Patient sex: M
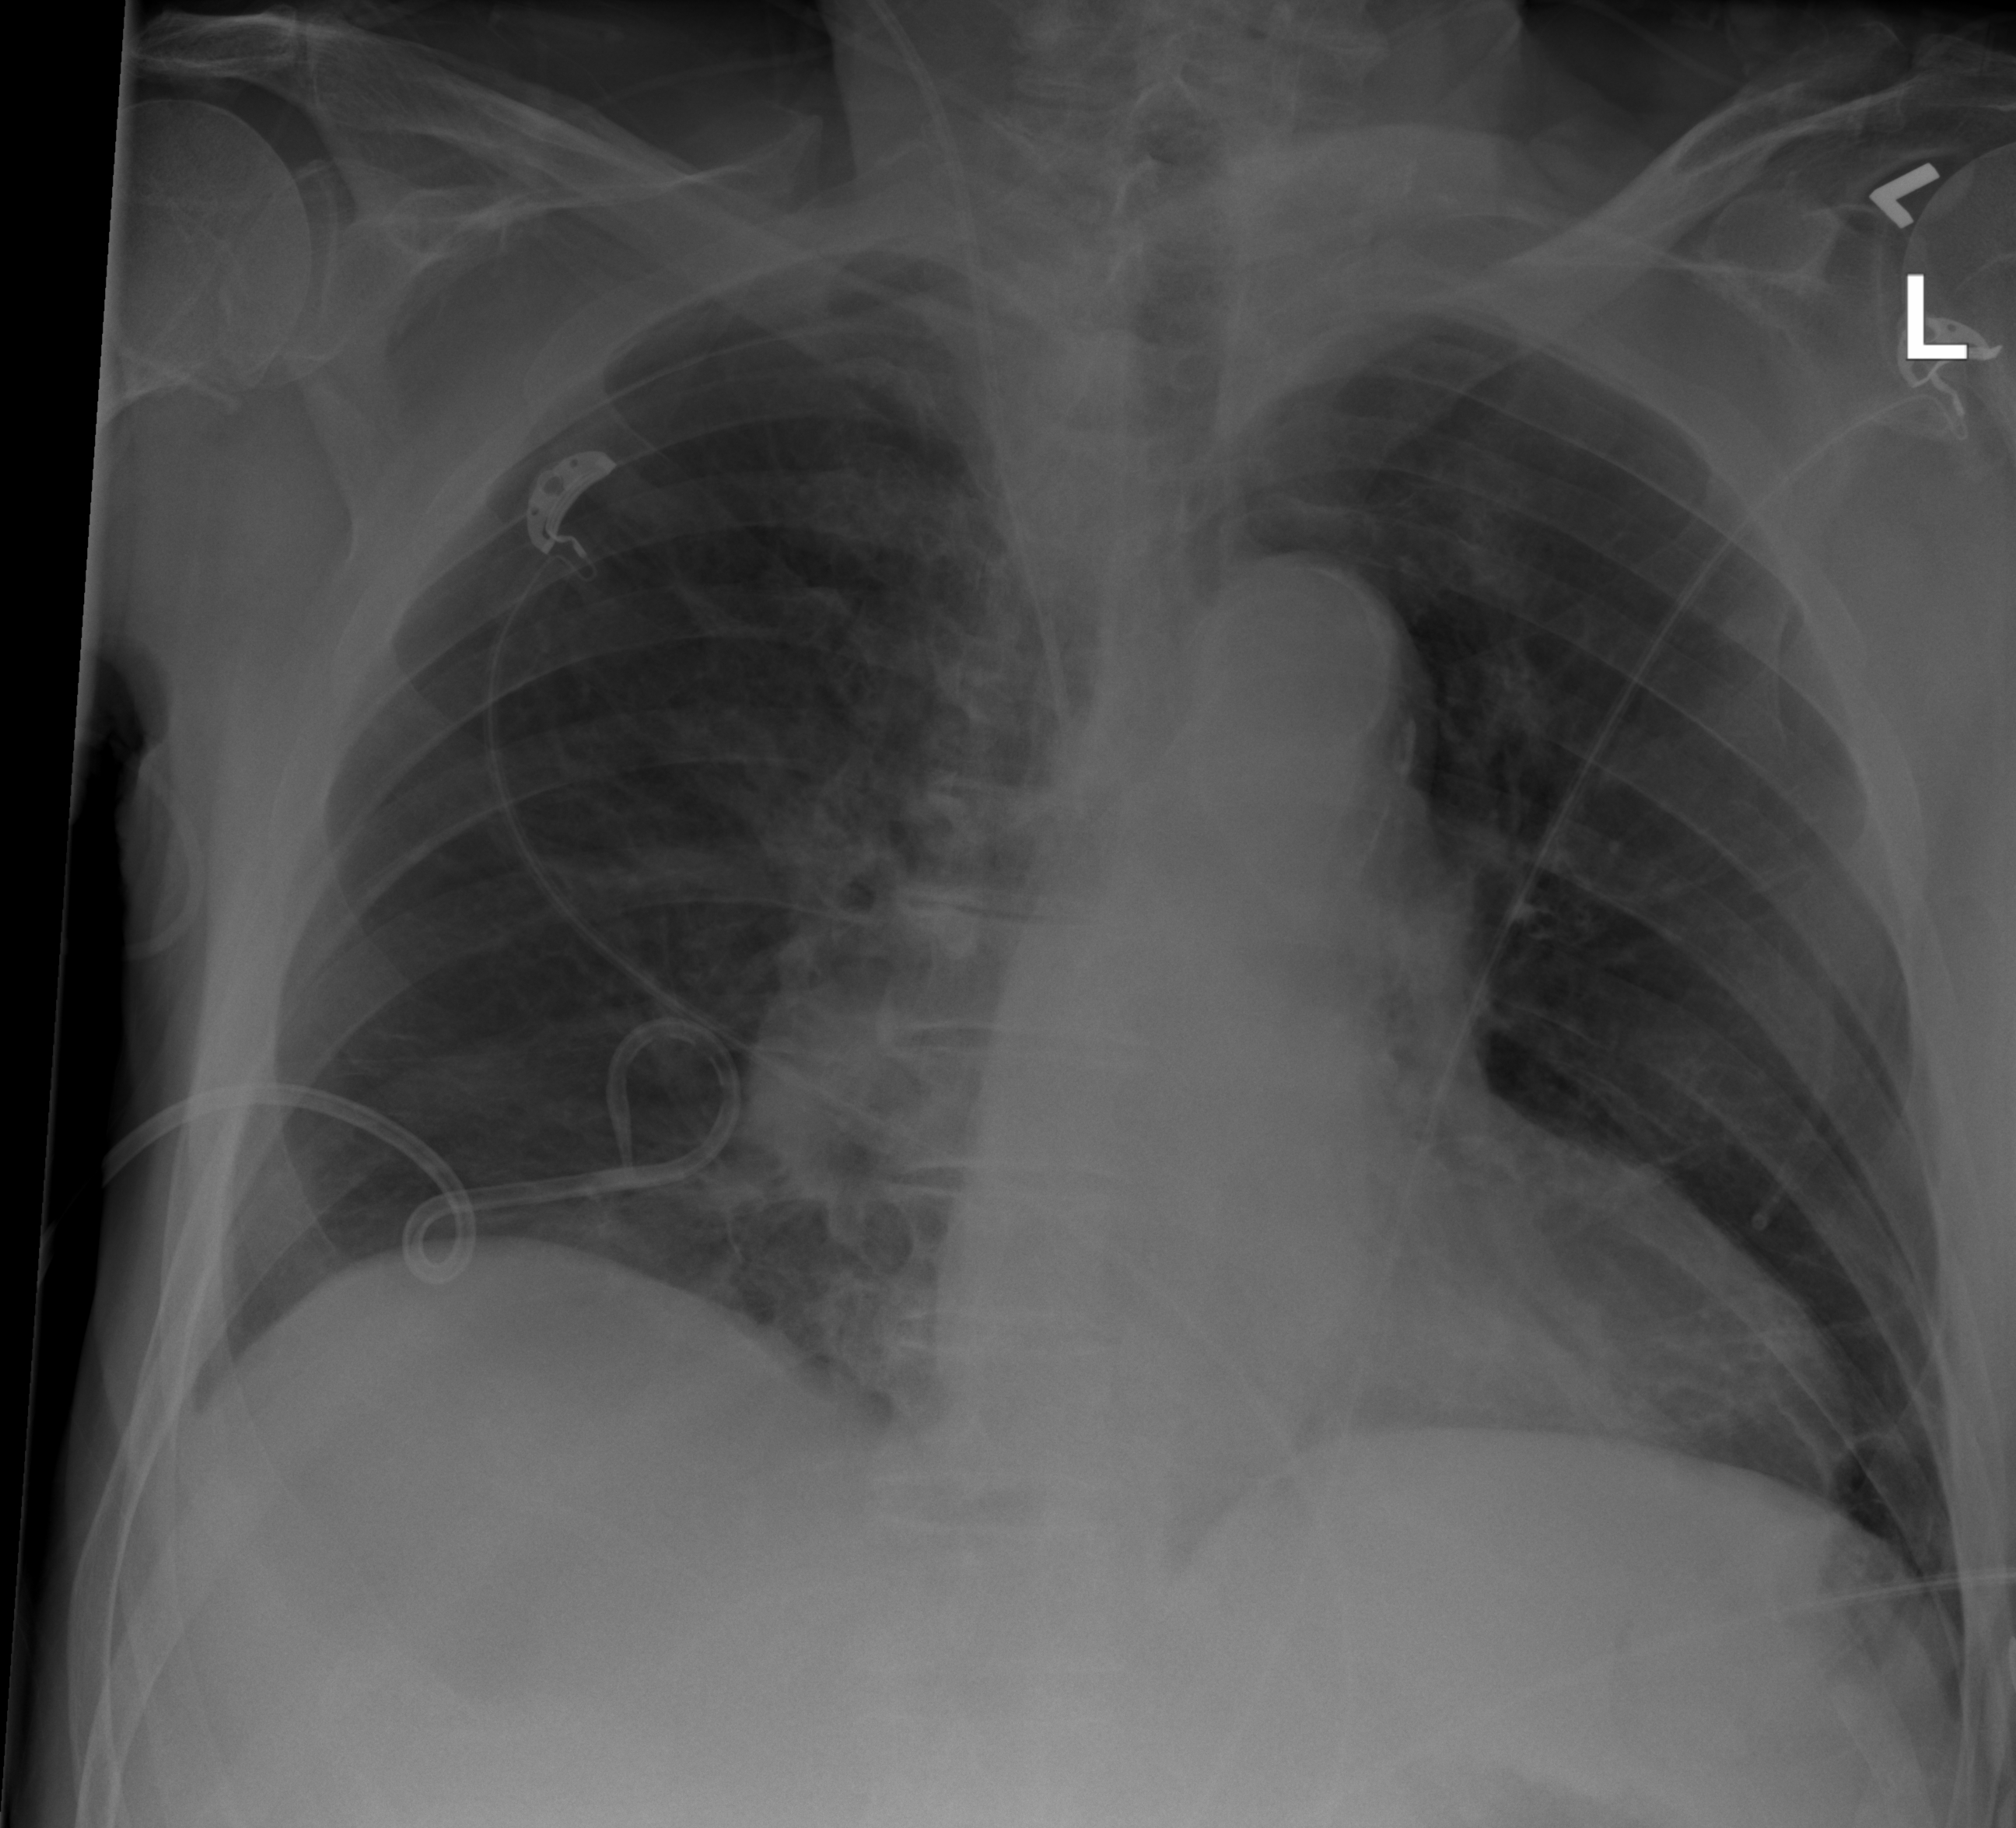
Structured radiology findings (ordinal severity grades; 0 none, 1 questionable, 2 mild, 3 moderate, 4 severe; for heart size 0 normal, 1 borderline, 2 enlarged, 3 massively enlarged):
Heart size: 1
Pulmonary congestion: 0
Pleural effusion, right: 0
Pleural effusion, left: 0
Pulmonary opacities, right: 0
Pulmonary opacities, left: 0
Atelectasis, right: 2
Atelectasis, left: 0